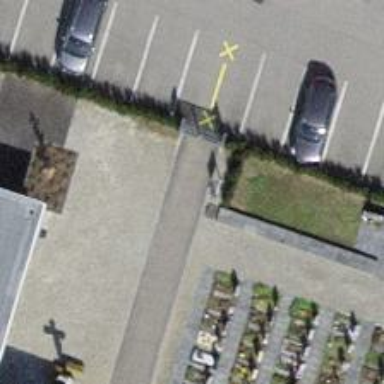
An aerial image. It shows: Entrance with barrier.